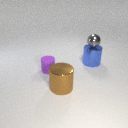
small gray metal sphere above large blue metal cylinder